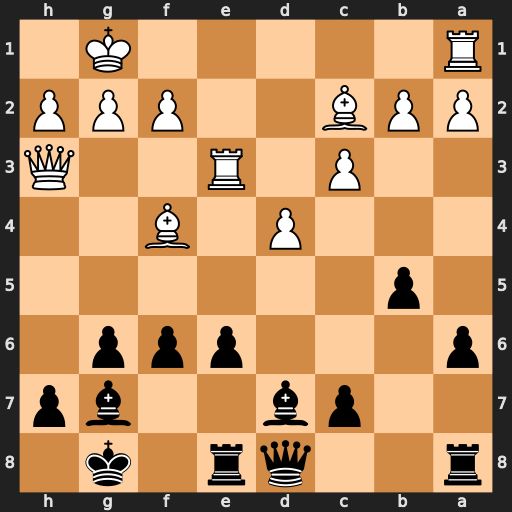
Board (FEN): r2qr1k1/2pb2bp/p3ppp1/1p6/3P1B2/2P1R2Q/PPB2PPP/R5K1
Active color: b
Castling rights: -
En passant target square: -
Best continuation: e5 Qf3 exf4